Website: home-depot
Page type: customer-info-address
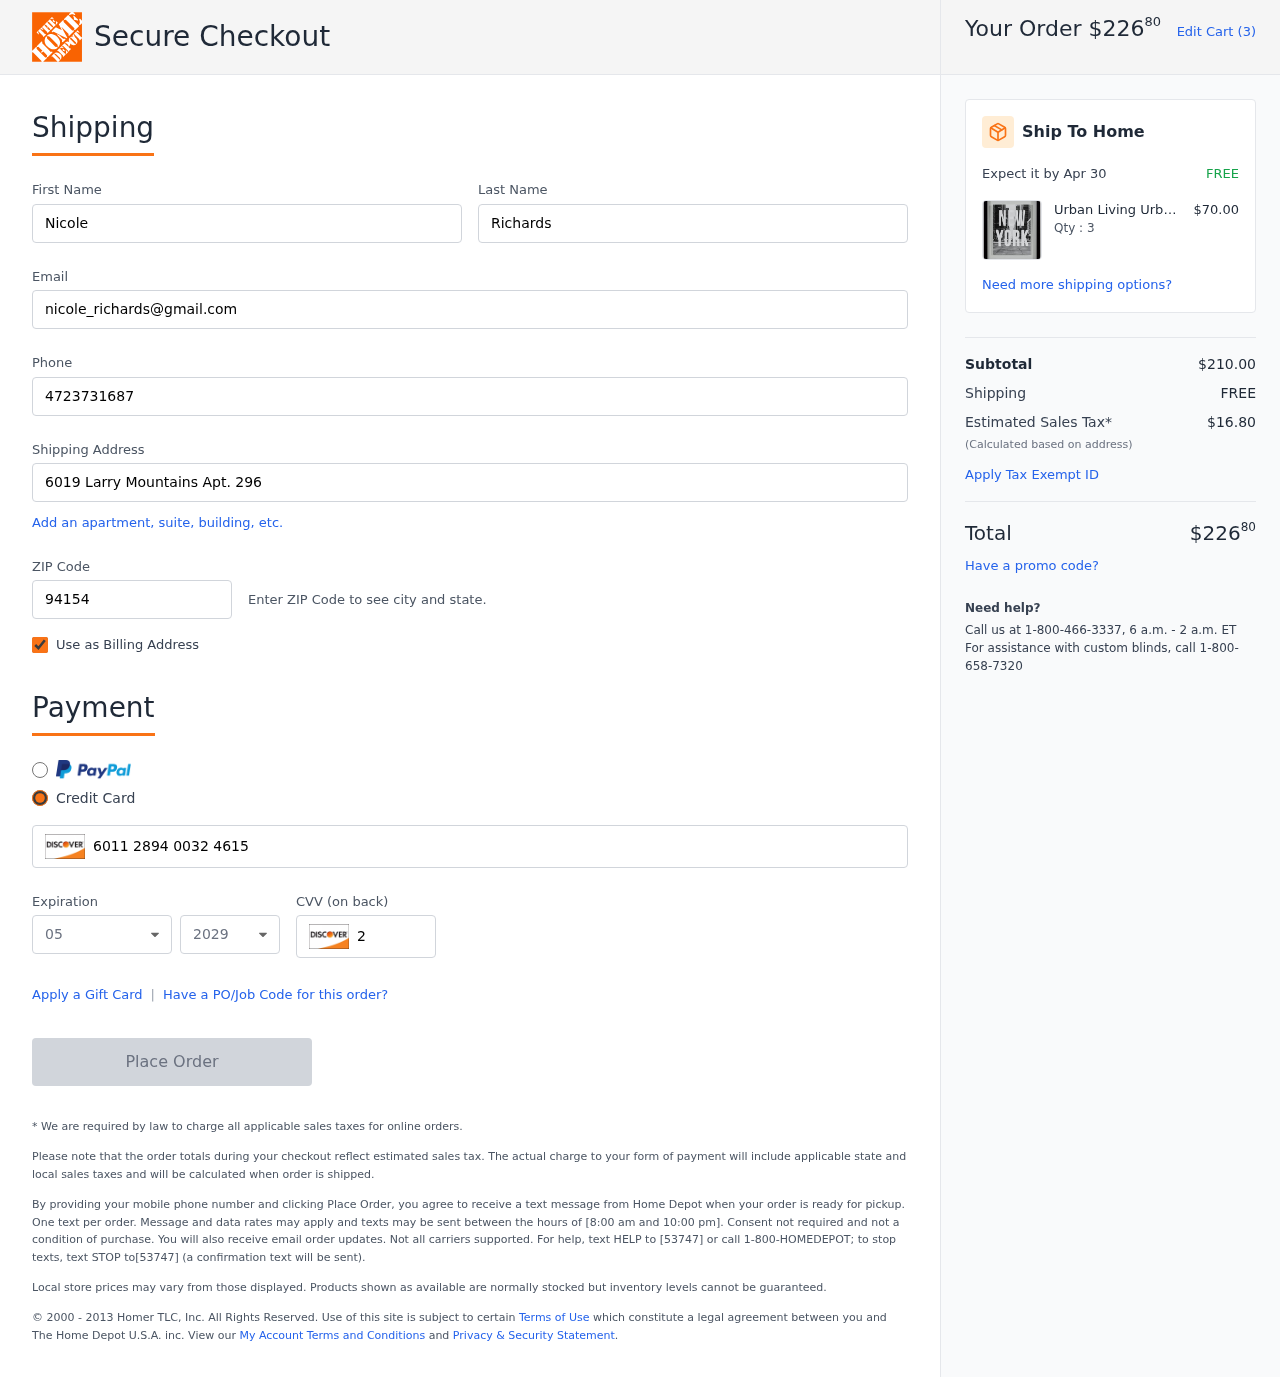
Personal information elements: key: PII_CARD_CVV
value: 255
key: PII_CARD_EXPIRY_MONTH
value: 05
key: PII_CARD_EXPIRY_YEAR
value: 29
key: PII_CARD_NUMBER
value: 6011 2894 0032 4615
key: PII_EMAIL
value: nicole_richards@gmail.com
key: PII_FIRSTNAME
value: Nicole
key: PII_LASTNAME
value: Richards
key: PII_PHONE
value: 4723731687
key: PII_POSTCODE
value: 94154
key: PII_STREET
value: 6019 Larry Mountains Apt. 296
Product elements: key: PRODUCT1_BRAND
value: Urban Living
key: PRODUCT1_NAME
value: Urban Living PTM Images 1-29745 Collection Framed giclee Floating Between Glass Wall Art
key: PRODUCT1_PRICE
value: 70
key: PRODUCT1_QUANTITY
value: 3
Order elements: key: ORDER_TOTAL
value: $22680
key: ORDER_NUM_ITEMS
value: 3
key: ORDER_DELIVERY_DATE
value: Apr 30
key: ORDER_SUBTOTAL
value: $210.00
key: ORDER_SHIPPING_COST
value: FREE
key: ORDER_TAX
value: $16.80